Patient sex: M
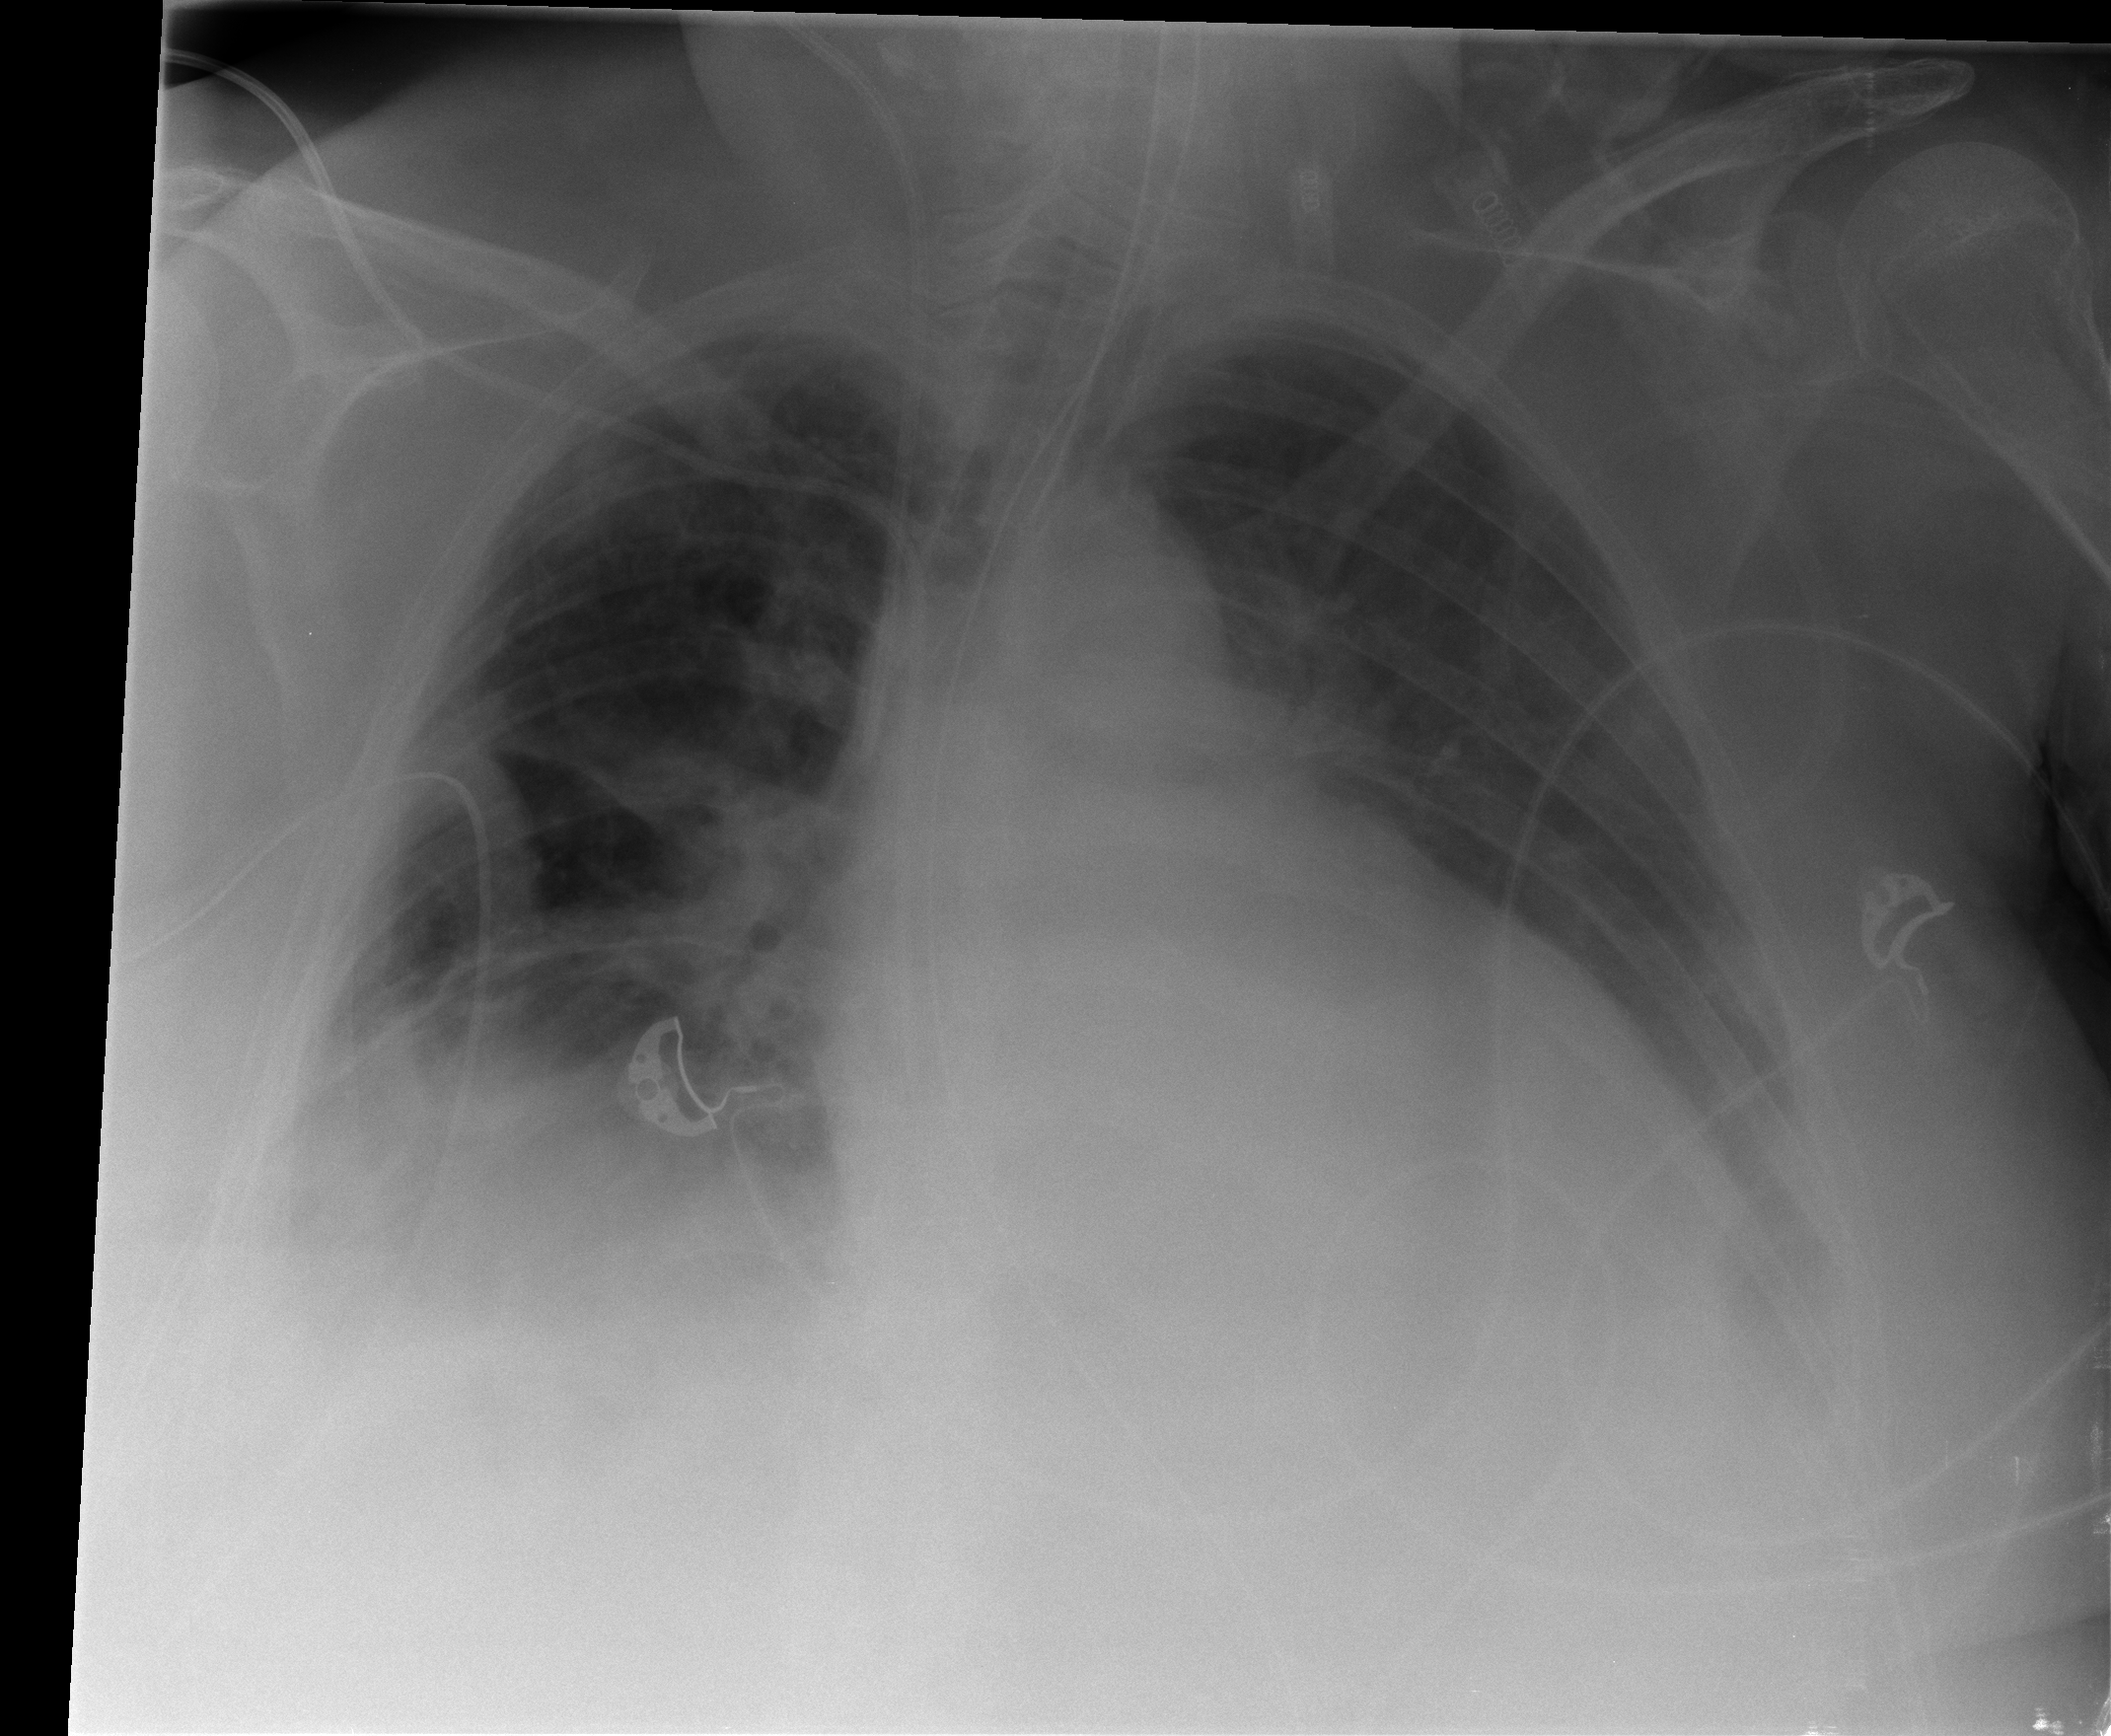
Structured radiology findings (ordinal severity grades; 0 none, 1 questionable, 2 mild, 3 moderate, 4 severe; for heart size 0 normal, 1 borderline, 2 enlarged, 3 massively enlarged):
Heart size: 3
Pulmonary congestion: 0
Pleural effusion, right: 2
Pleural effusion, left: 2
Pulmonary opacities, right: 1
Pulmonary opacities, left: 0
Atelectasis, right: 2
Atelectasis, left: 2